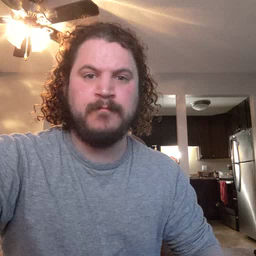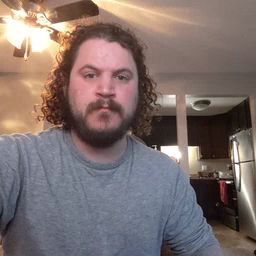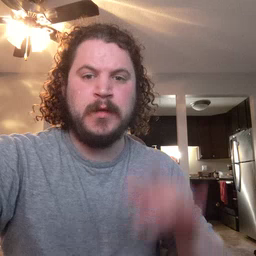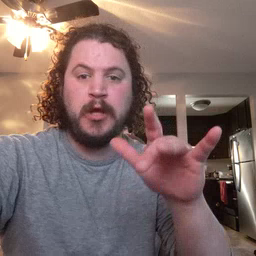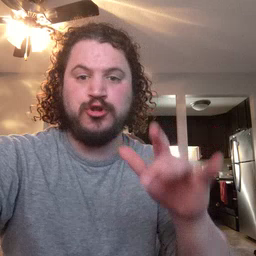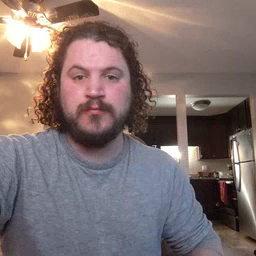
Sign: touch